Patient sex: M
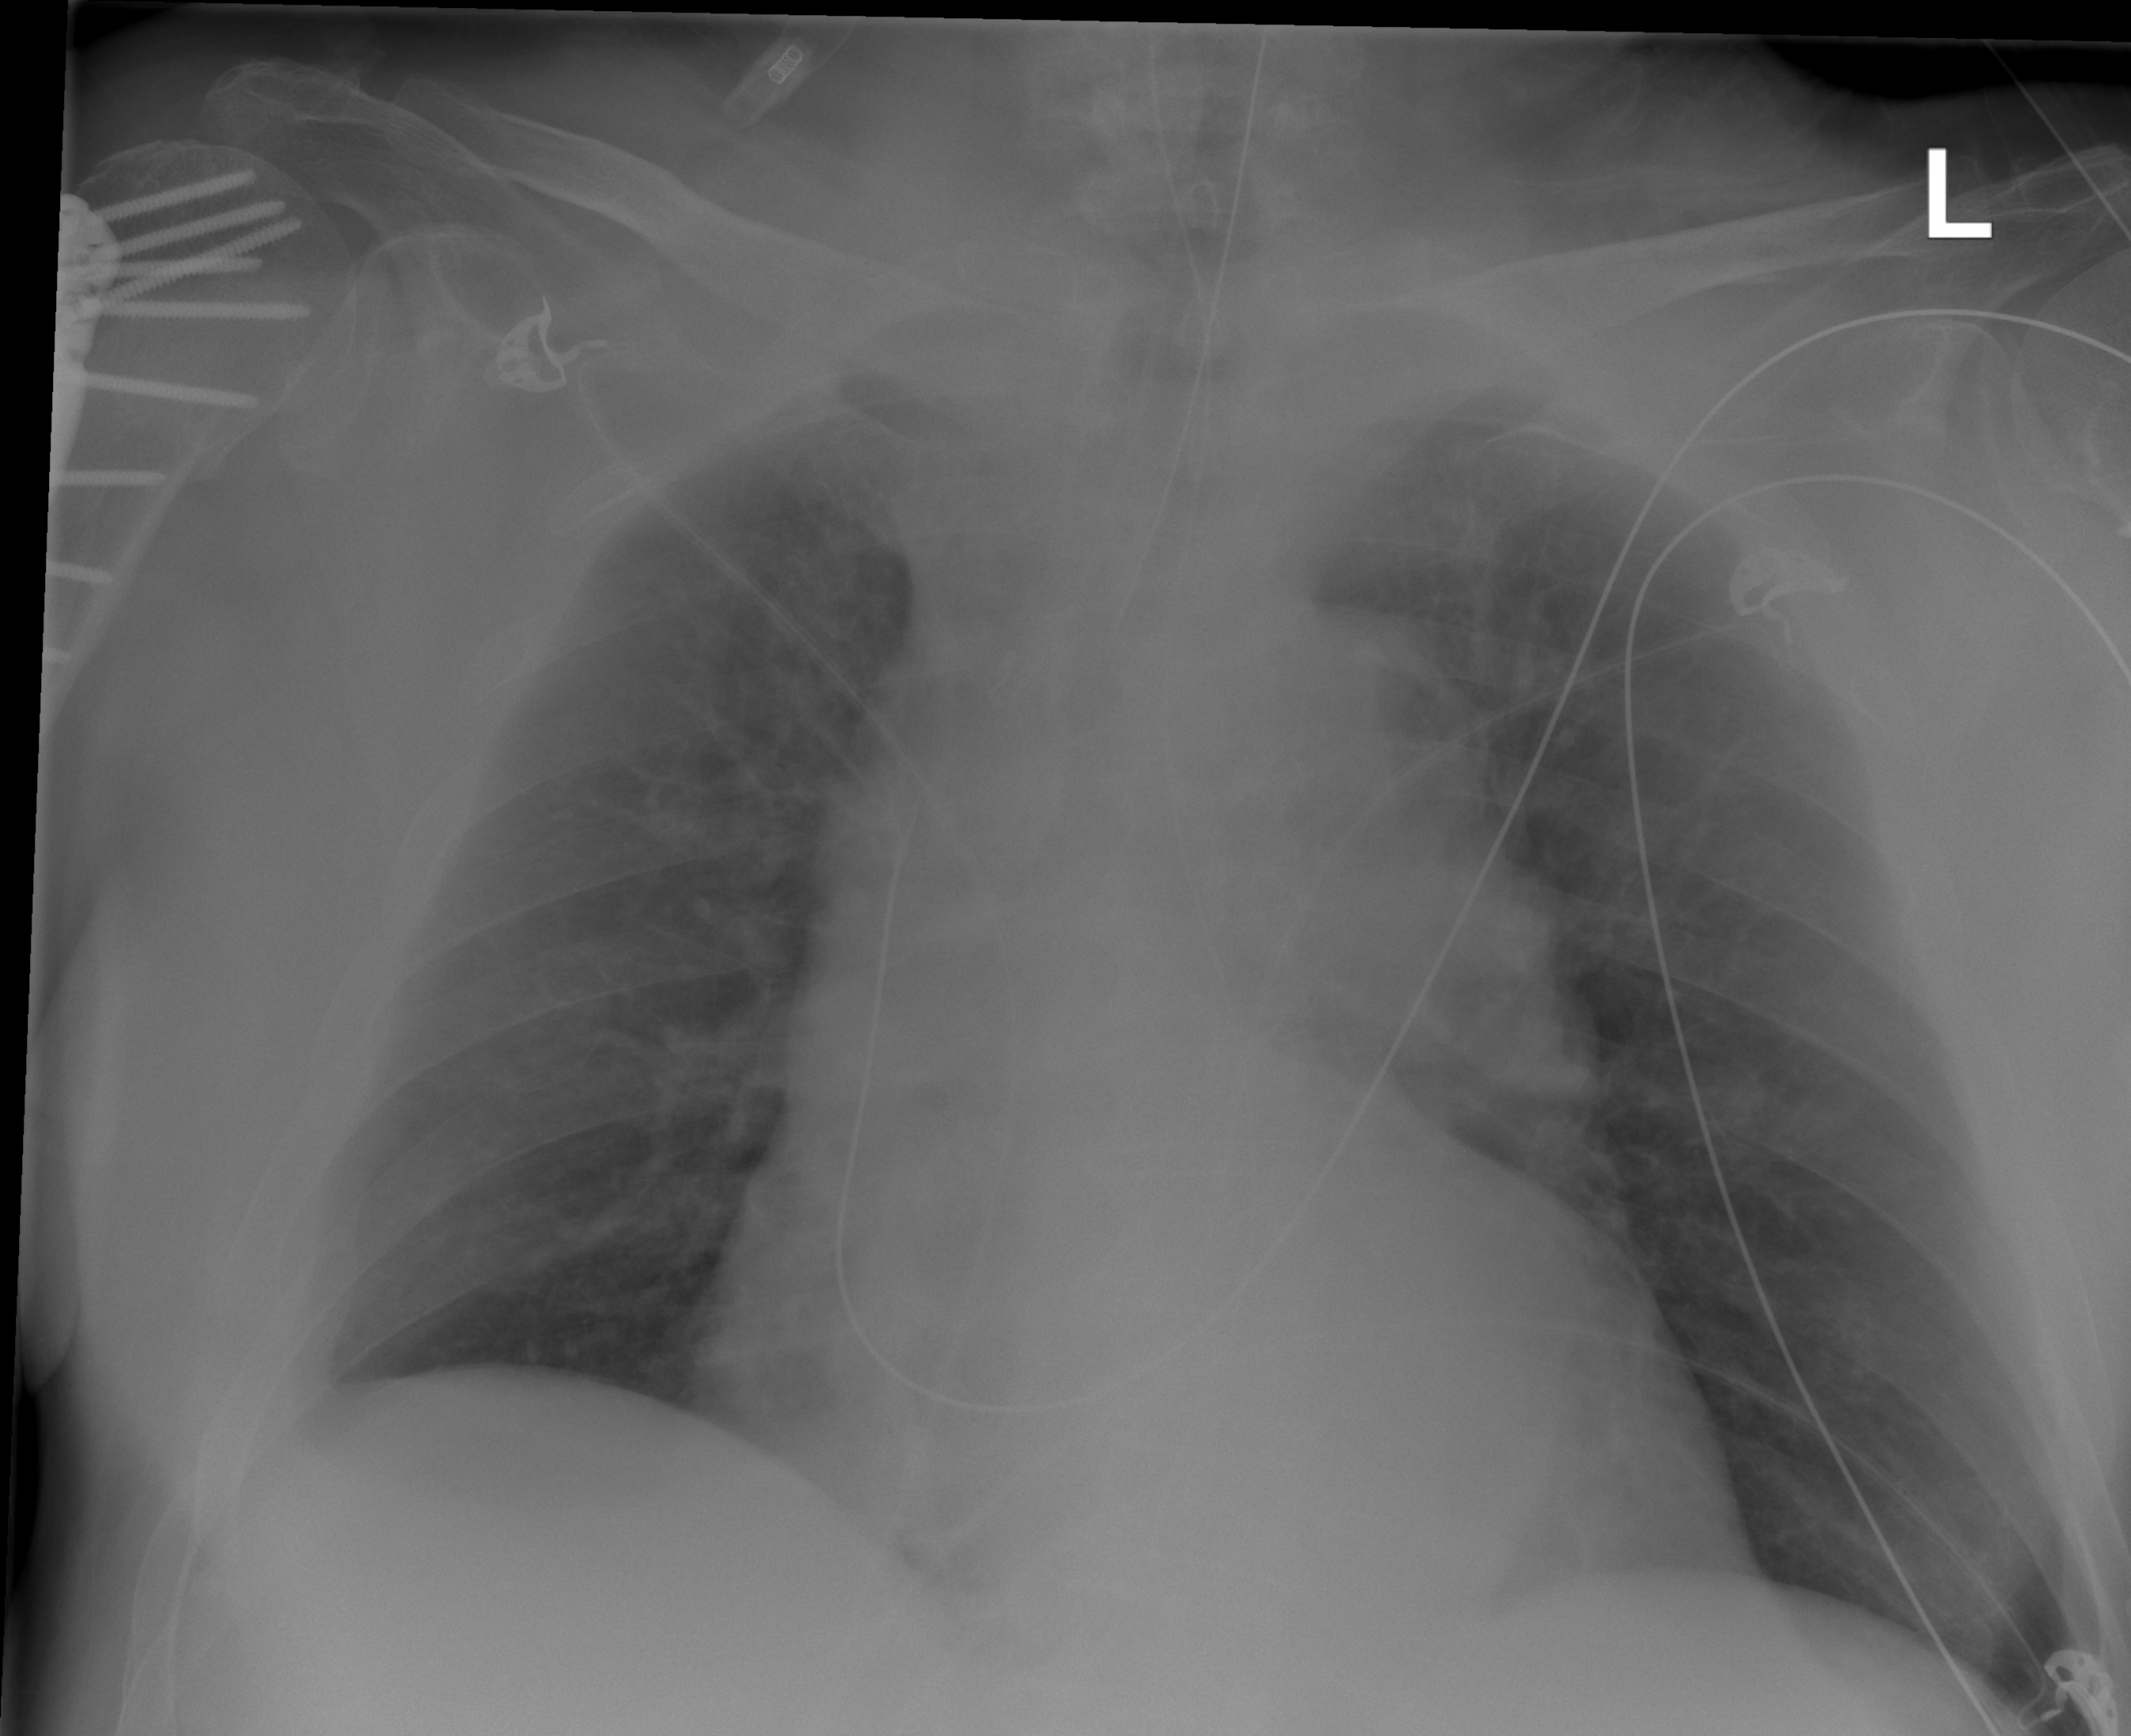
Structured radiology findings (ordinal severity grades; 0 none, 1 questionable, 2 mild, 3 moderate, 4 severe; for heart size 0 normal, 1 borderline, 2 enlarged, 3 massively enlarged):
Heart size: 2
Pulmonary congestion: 0
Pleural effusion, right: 1
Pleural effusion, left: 0
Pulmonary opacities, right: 0
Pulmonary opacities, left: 0
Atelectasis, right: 0
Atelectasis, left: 0